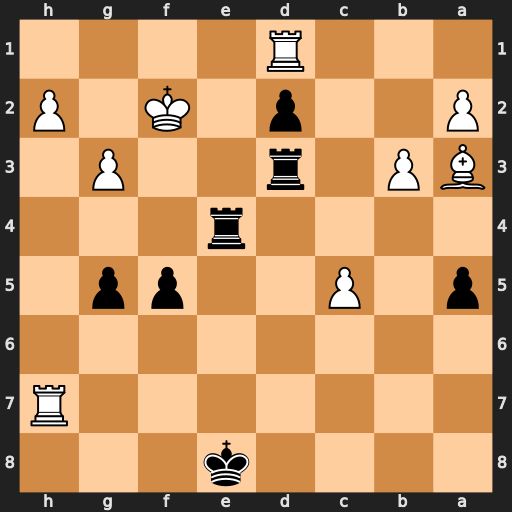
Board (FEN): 4k3/7R/8/p1P2pp1/4r3/BP1r2P1/P2p1K1P/3R4
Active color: b
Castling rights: -
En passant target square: -
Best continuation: g4 c6 Rf3+ Kg1 Re1+